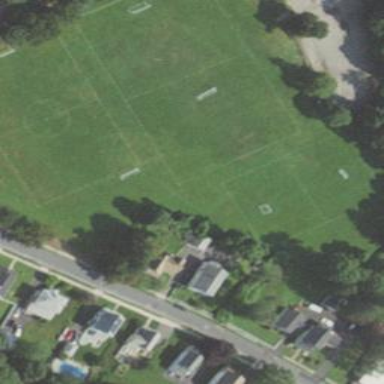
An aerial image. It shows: Recreation ground with grass surface.